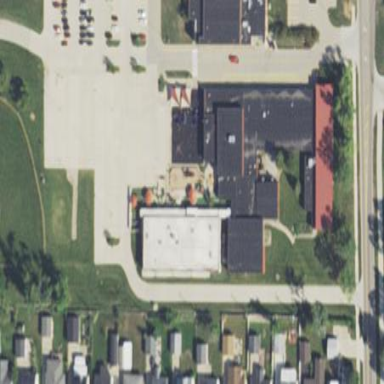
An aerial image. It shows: School.